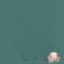
Label: SeaLake